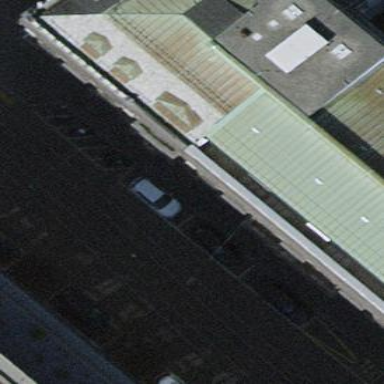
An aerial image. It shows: Parking lane for vehicles.